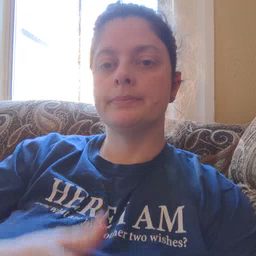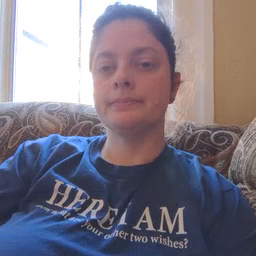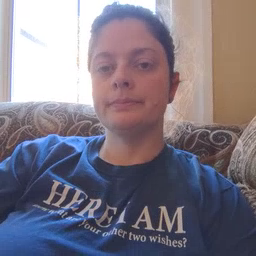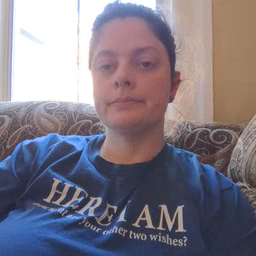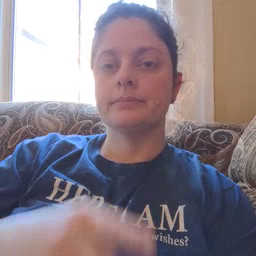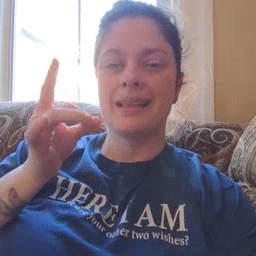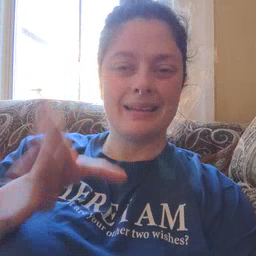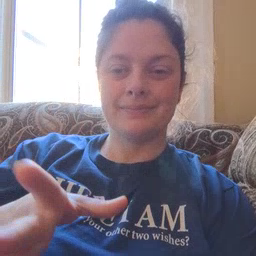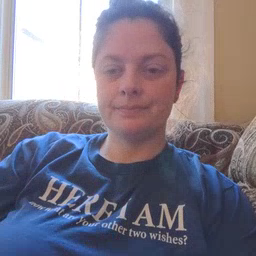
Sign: hate